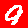
Digit: 9